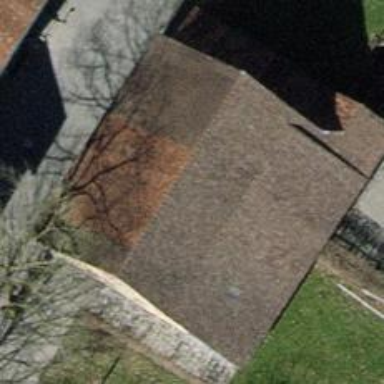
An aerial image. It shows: Theatre building with gabled roof.